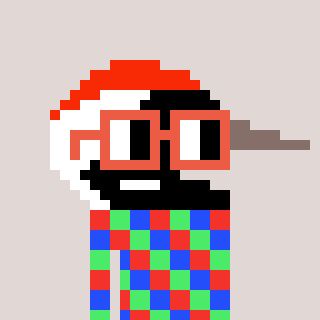
a pixel art character with square orange glasses, a crane-shaped head and a magenta-colored body on a warm background